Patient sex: M
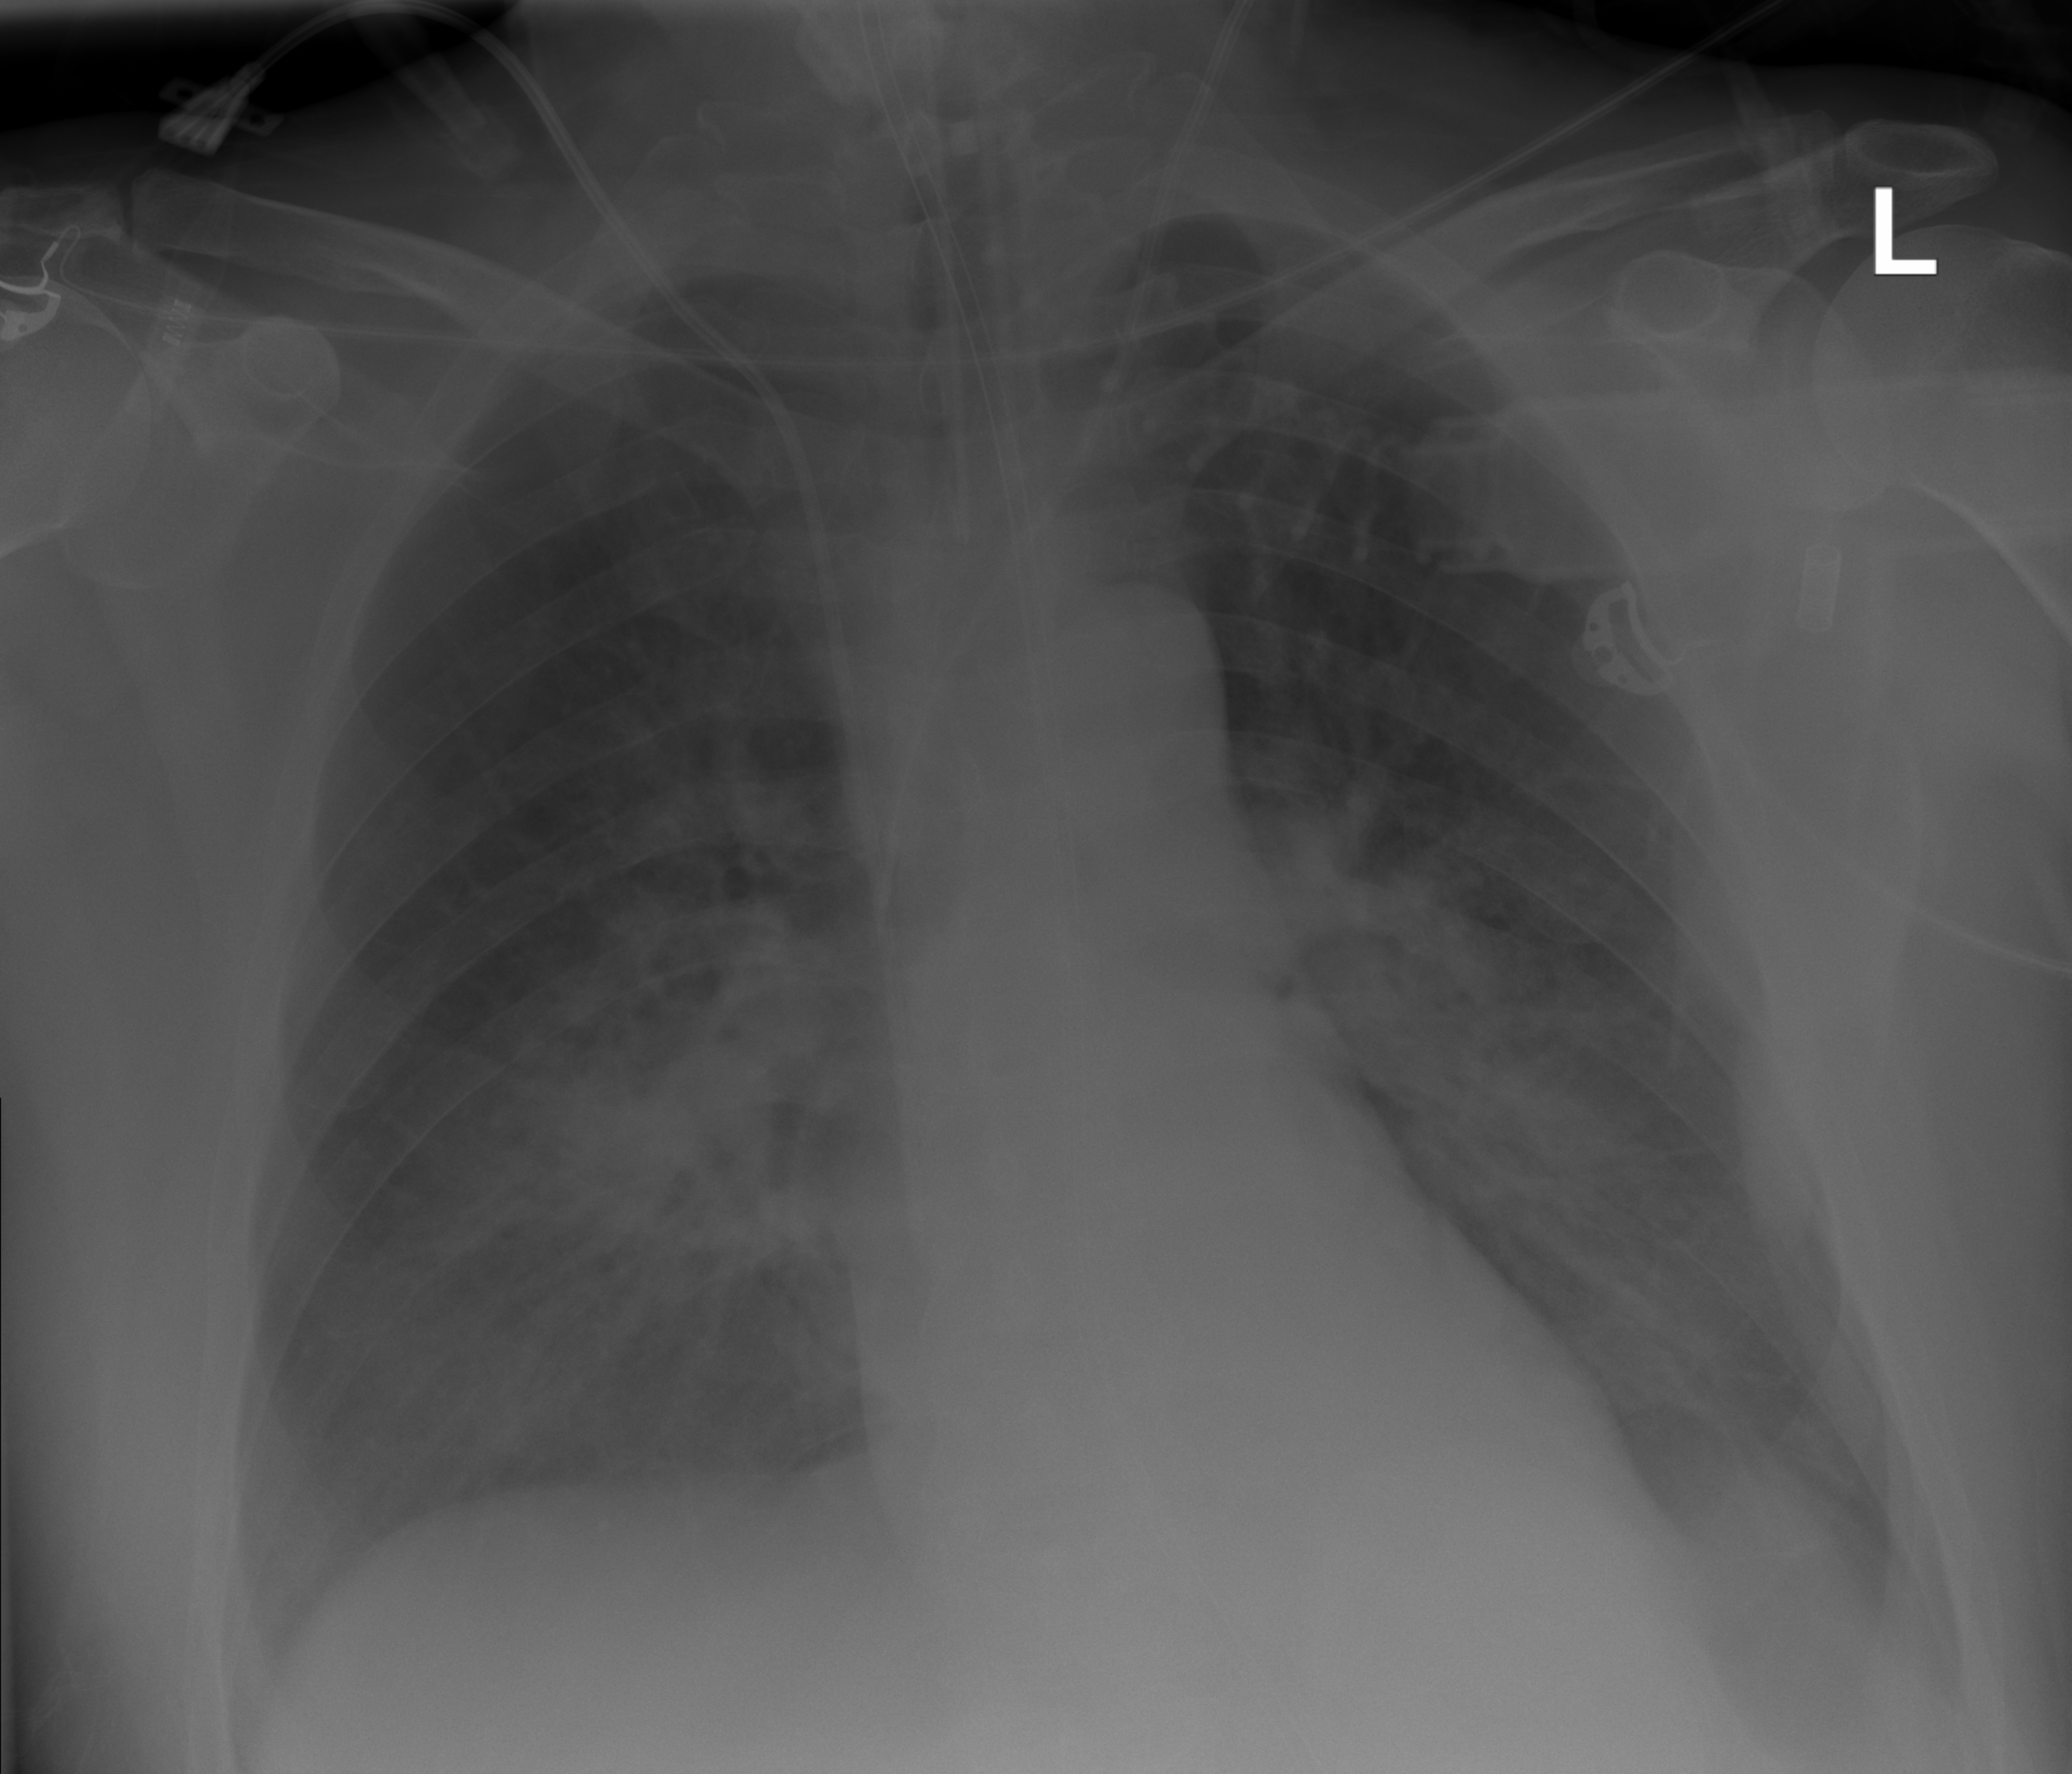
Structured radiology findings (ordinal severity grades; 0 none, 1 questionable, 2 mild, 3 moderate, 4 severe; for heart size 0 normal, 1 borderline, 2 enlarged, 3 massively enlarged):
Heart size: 0
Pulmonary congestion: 2
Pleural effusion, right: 2
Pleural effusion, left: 2
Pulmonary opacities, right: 3
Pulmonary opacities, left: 3
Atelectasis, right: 2
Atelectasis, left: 2